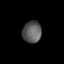
Tissue: lung
Cell type: Fibroblasts
Senescence score: 0.6228
Nuclear area (px): 409
Mean DAPI intensity: 89.57